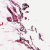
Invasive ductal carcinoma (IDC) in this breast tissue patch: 0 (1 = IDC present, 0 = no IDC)